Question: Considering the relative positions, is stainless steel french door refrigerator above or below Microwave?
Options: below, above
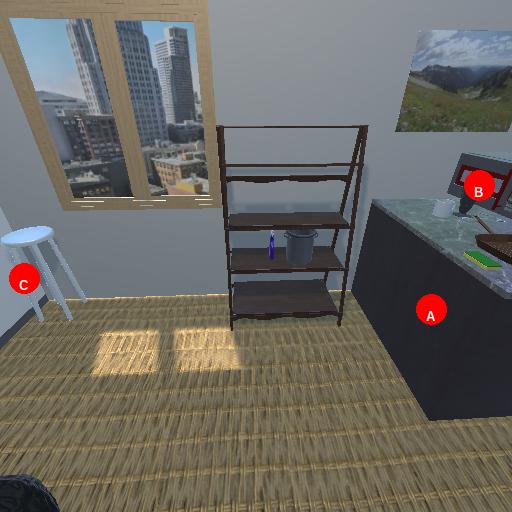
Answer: below